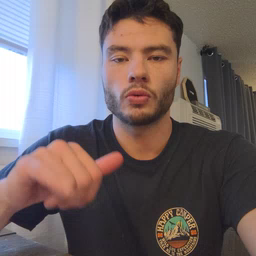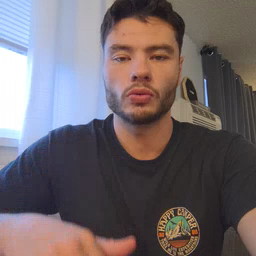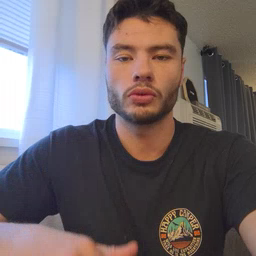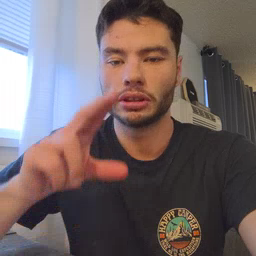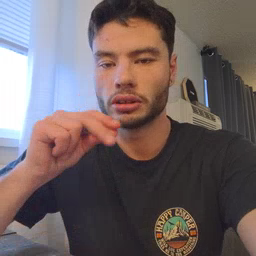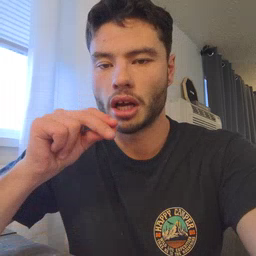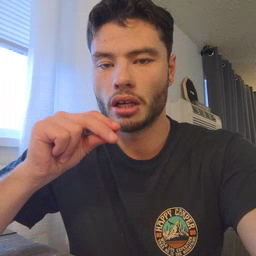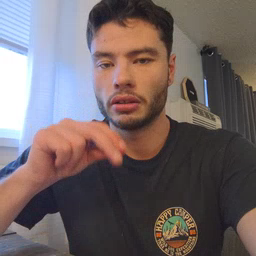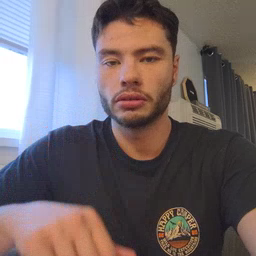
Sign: duck